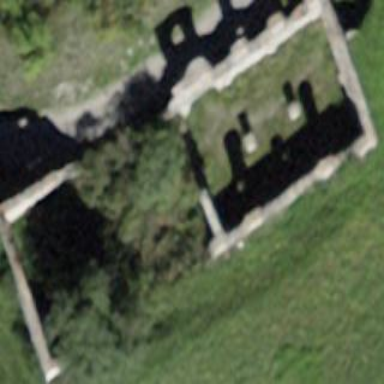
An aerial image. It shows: Ruins surrounded by wall.